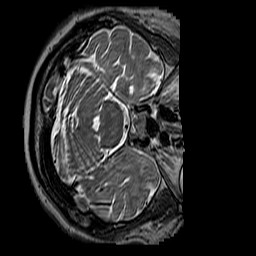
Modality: T2w
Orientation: axial
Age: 61
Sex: female
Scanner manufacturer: siemens
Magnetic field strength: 3 T
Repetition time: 3.2 s
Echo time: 0.212 s